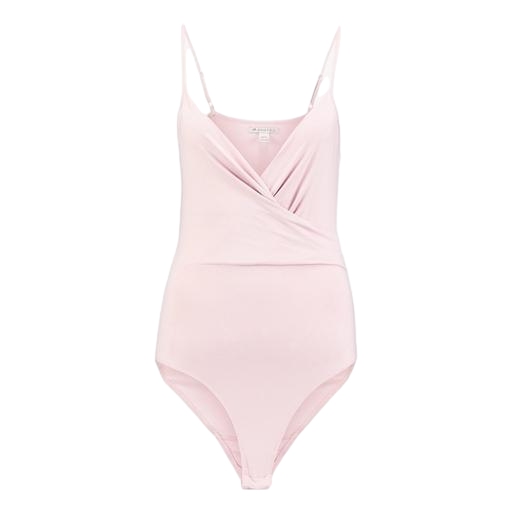
pink drape front, pink pastel slip, tempo wrap tankini, white background